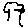
Label: tree